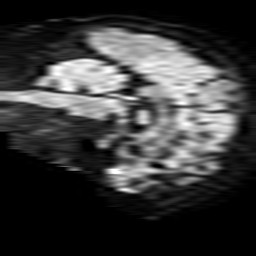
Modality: TRACE
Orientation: sagittal
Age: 41
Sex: male
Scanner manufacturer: philips
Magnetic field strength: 1.5 T
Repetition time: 3.879 s
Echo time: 0.09873 s